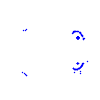
Particle: kaon